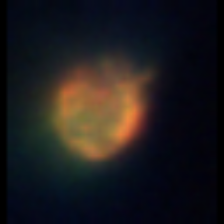
Taxon: Ciliates
Group: Other